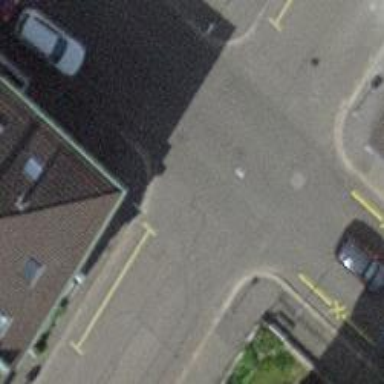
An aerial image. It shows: Residential road with asphalt surface and opposite cycleway.